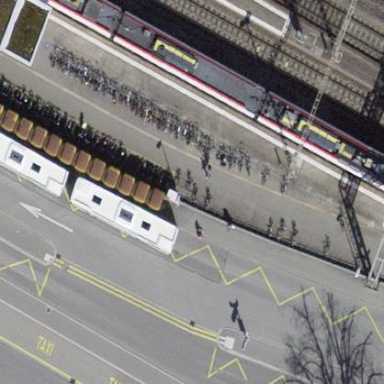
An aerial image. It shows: Platform with shelter for public transport.